Question: I added an action bar with a dropdown menu to my activity but it also shows the application name.
Each of my activities has an action bar and each of them use the theme '@android:style/Theme.Holo.Light'. One one my activity screens I would like to display the action bar with the dropdown/spinner menu but I would like to hide the application title.
I saw <URL> on another SO post but it required me changing the global theme settings and if I've understood correctly, that approach would remove the title from all my action bars.
How can I do this?
---
Here's a screenshot:

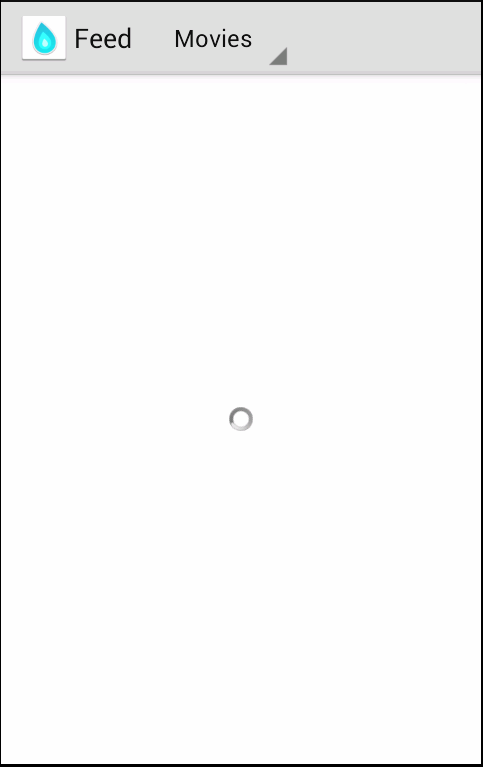
Answer: For this kind of simple stuff you just have to go to the source to find the answer:
here the full explanation: <URL>
and here some guide code, to include the spinner on the action bar:
'''
ActionBar actionBar = getActionBar();
actionBar.setNavigationMode(ActionBar.NAVIGATION_MODE_LIST);
'''
after that is just put a listener for the changes and setting the a spinner adapter.
and you can use:
'''
setTitle("");
'''
to remove the title.
I've been checking on my codes here, you can also give a try on:
'''
requestWindowFeature(Window.FEATURE_NO_TITLE);
'''
It should just remove the title, and leave the title bar. Remember that you must call this before 'setContentView'
happy coding.